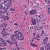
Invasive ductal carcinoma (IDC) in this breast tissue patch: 1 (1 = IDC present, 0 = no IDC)